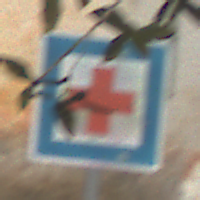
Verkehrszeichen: ErsteHilfe
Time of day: MorningAfternoon
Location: Outdoor (Nature)
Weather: PartlyCloudy
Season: Autumn
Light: Natural